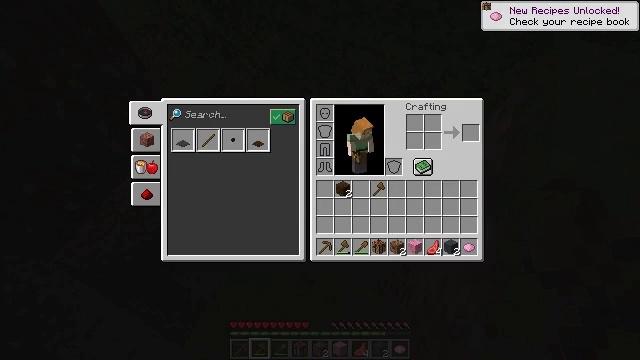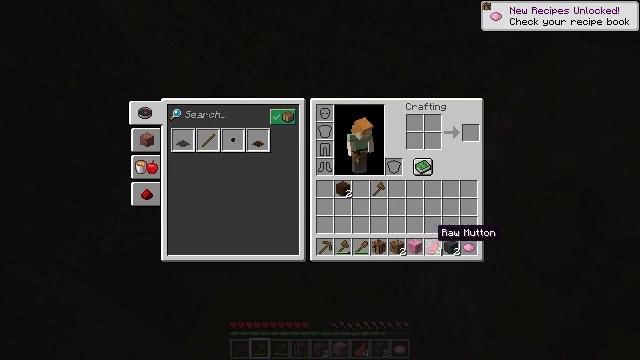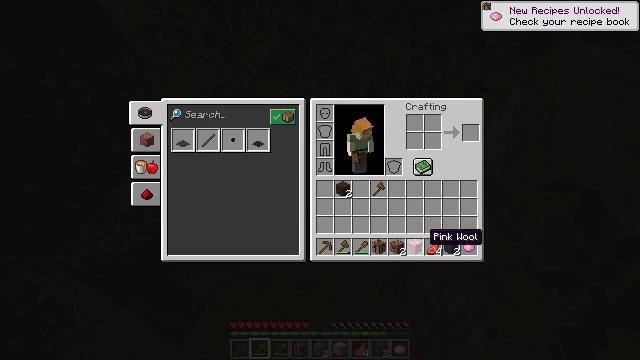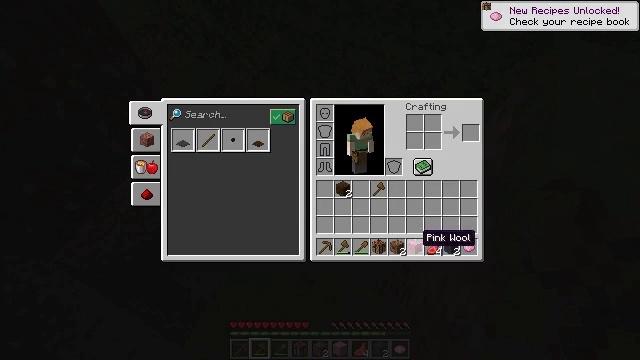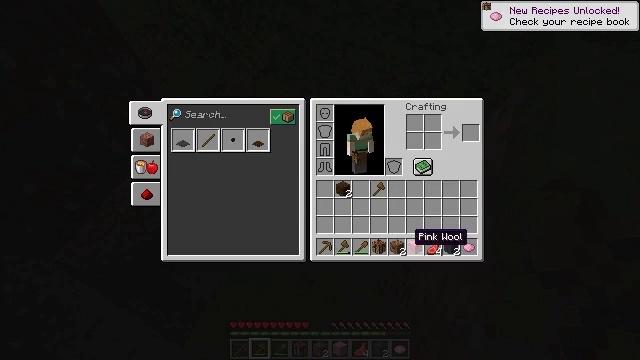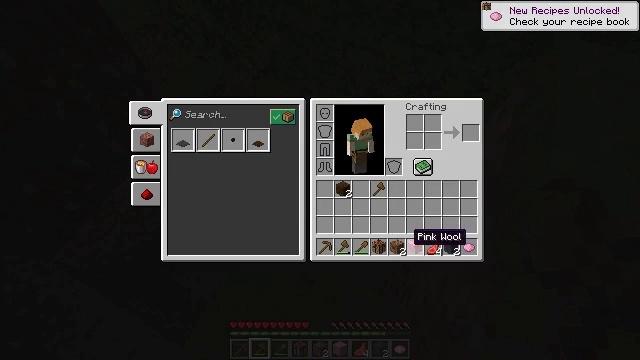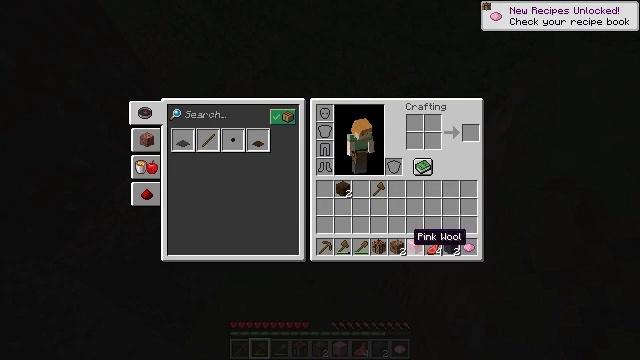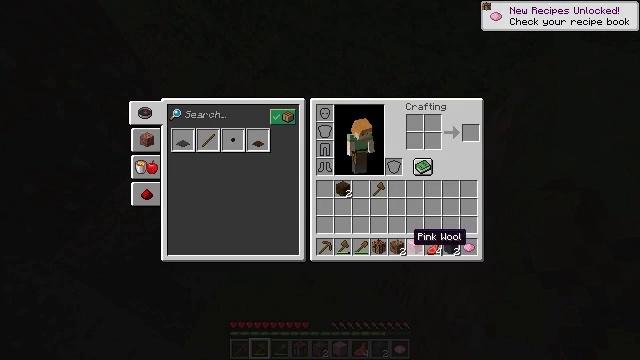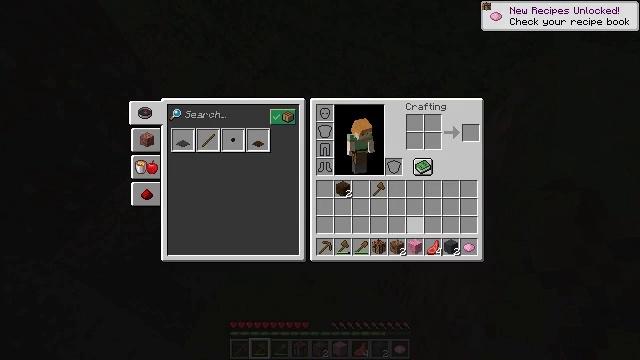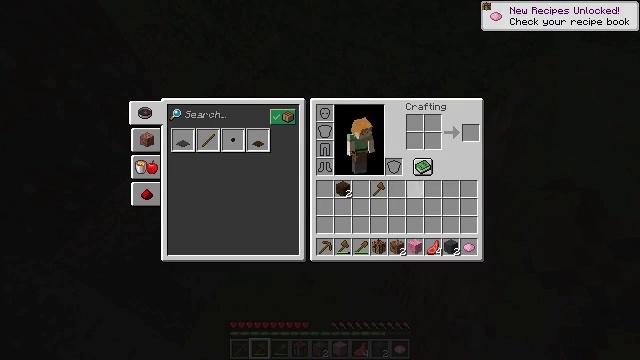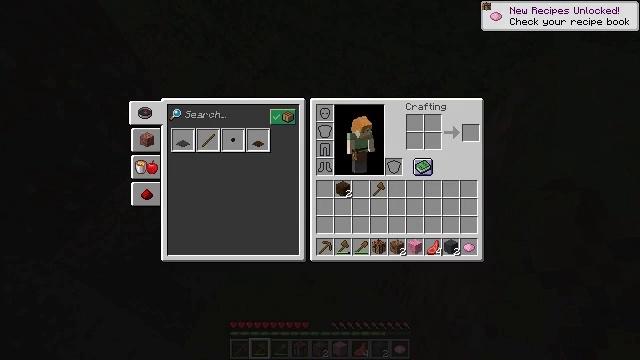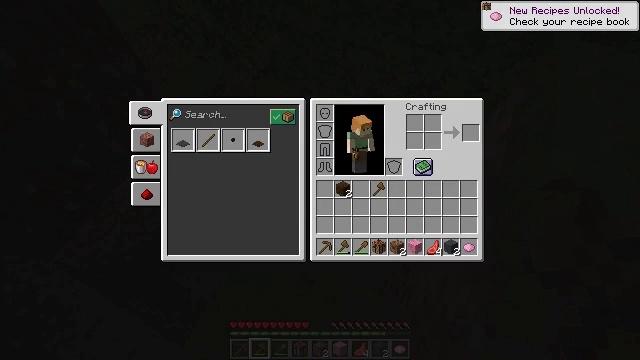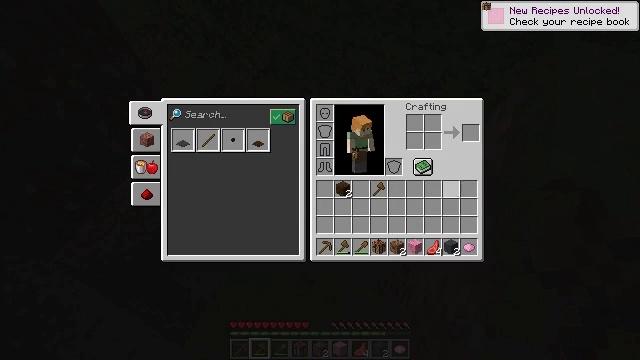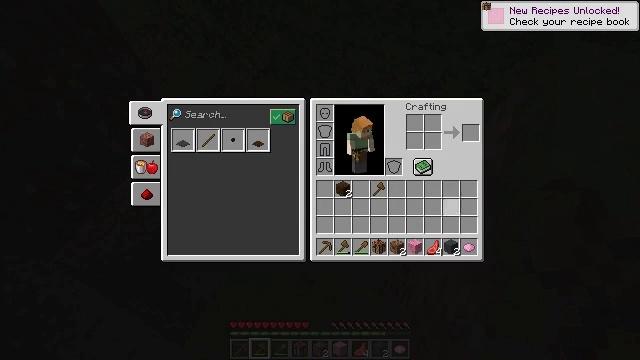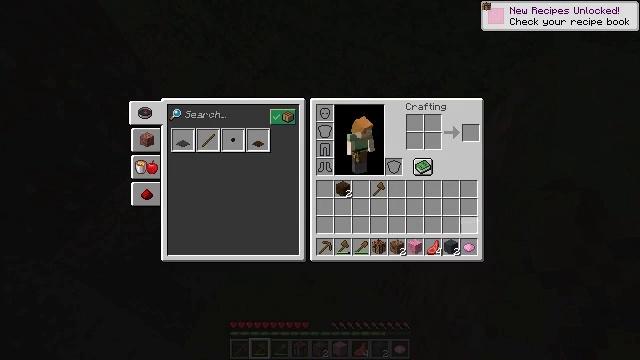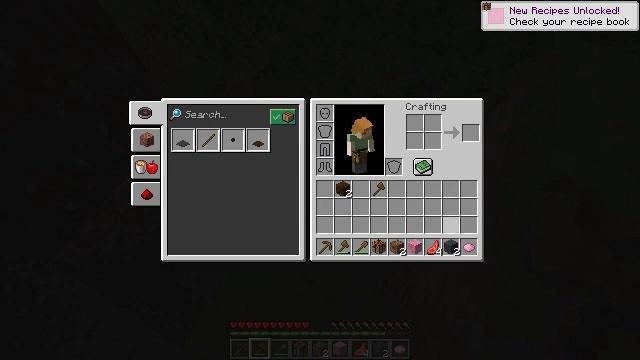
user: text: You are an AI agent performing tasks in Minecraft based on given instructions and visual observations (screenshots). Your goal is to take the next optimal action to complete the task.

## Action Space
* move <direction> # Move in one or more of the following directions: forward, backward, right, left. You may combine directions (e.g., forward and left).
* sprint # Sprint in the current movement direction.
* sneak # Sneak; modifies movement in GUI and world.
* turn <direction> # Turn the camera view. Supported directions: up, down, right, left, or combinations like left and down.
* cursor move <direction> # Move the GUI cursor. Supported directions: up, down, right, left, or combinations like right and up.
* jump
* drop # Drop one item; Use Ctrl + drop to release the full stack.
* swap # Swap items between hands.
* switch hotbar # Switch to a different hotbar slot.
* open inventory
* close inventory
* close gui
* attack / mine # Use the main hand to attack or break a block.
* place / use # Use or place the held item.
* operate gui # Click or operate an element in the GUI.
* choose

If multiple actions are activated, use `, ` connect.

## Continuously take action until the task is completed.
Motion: motion action
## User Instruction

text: Break the peony to collect it.
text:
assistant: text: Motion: cursor move left
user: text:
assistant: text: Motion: cursor move left
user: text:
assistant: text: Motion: cursor move left
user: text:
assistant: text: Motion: cursor move left
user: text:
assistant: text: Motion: no_op
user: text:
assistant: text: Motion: no_op
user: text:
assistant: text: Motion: no_op
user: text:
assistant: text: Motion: cursor move up
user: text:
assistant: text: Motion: cursor move right and up
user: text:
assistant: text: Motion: cursor move right and up
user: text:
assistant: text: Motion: no_op
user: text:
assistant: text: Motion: cursor move right and down
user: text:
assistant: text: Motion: cursor move down
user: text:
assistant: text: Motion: cursor move down
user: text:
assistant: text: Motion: cursor move down
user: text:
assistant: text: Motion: cursor move left
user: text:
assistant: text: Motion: no_op
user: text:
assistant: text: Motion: no_op
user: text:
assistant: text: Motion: no_op
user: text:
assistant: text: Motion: no_op
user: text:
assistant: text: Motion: cursor move left
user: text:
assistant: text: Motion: cursor move left
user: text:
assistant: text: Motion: no_op
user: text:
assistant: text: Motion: no_op
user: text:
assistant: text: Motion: no_op
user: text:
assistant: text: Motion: no_op
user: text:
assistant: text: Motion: no_op
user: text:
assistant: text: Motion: no_op
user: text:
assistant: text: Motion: no_op
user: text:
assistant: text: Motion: no_op